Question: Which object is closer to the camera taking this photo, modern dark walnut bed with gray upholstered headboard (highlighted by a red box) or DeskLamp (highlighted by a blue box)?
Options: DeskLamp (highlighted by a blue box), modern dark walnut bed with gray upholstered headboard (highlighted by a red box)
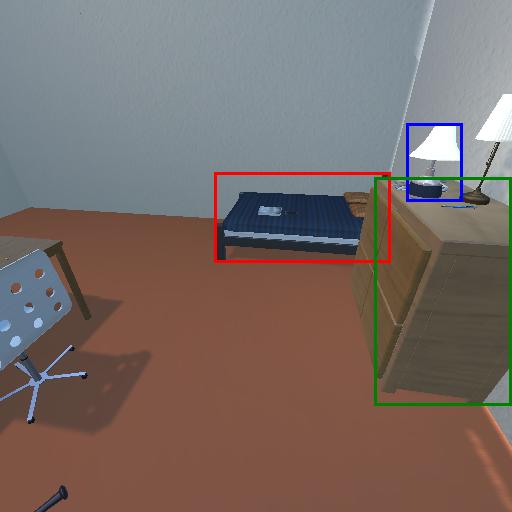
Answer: DeskLamp (highlighted by a blue box)